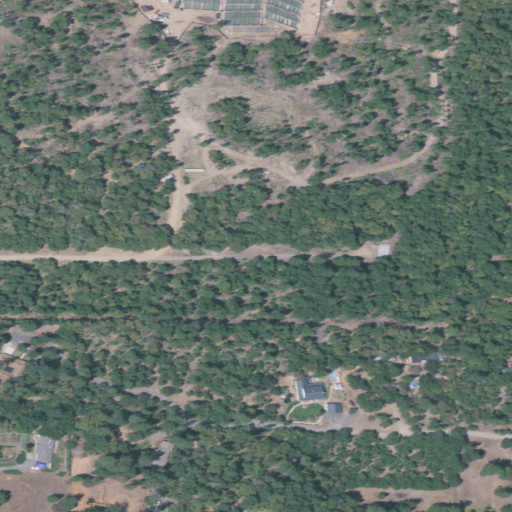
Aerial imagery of valley in Oregon named Rock Gulch containing evergreen forest, shrub, open development, mixed forest, grassland, and low intensity development